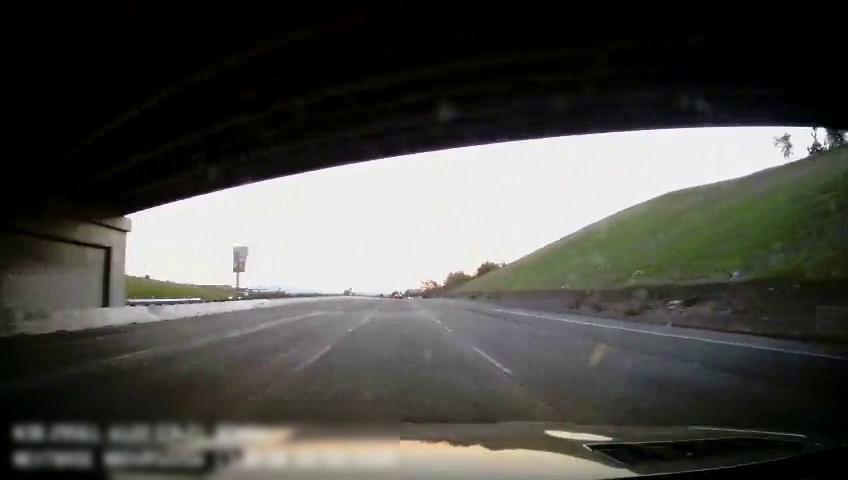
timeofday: Day
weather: Sunny
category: Drivable Space
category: Vehicles | SUV
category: Lanes | Current Lane
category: Lanes | Current Lane
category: Lanes | Alternate Lane
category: Lanes | Alternate Lane
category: Lanes | Alternate Lane